Field crop: maize
Growth stage: 2
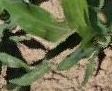
Species: maize